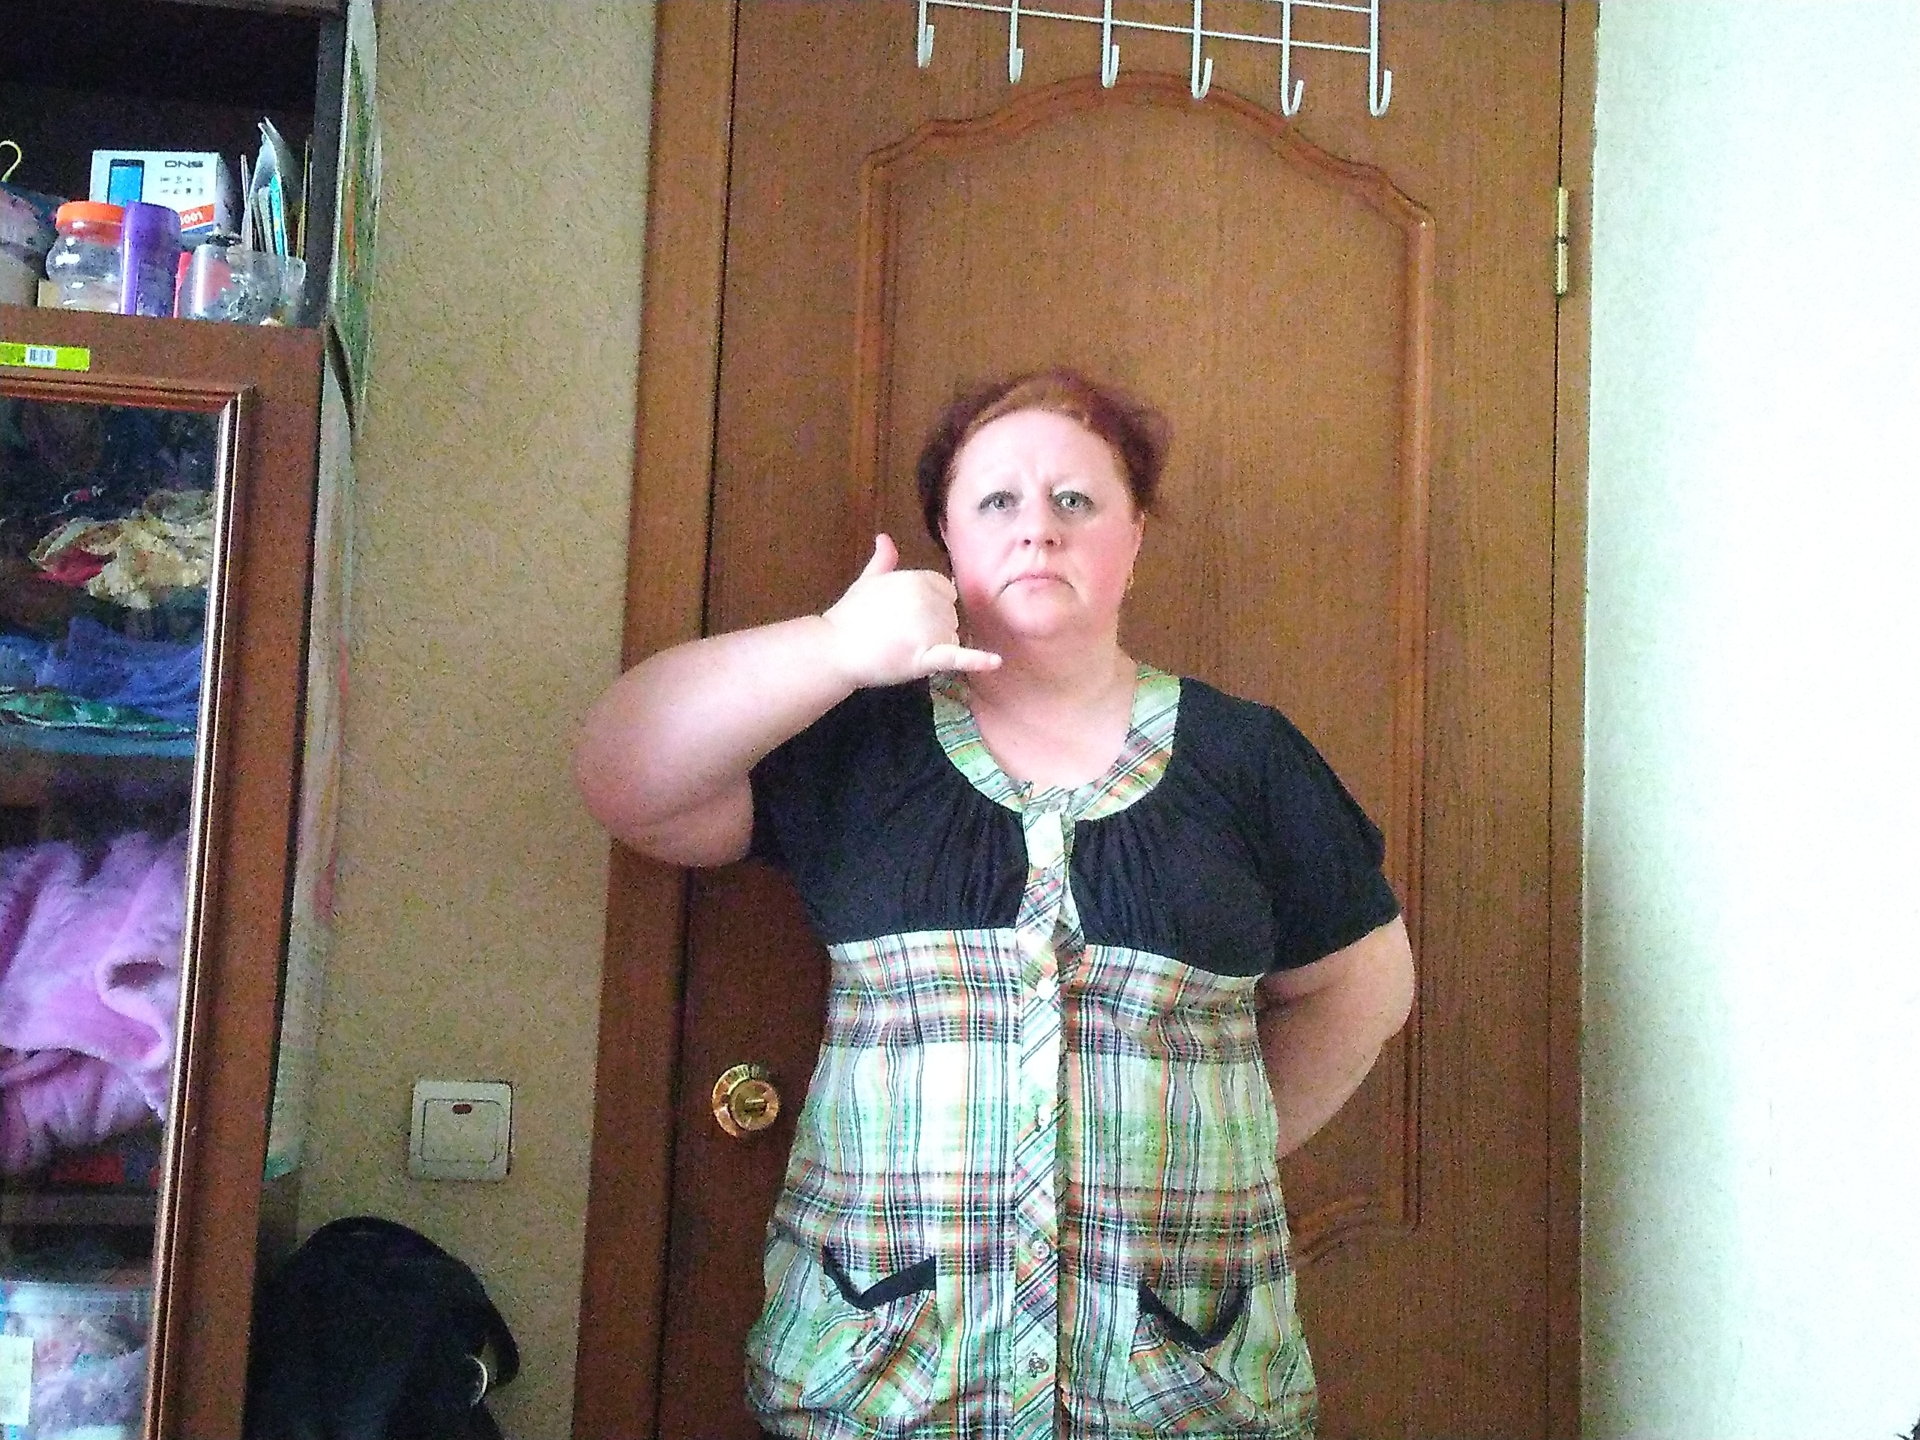
Label: noise